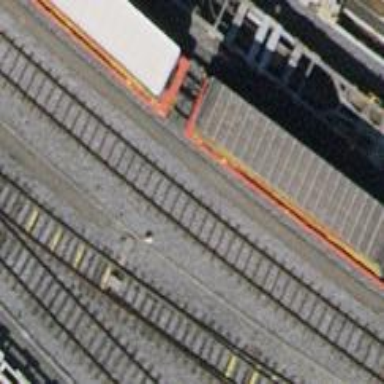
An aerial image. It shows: Single track railway in yard.